Field crop: maize
Growth stage: 2
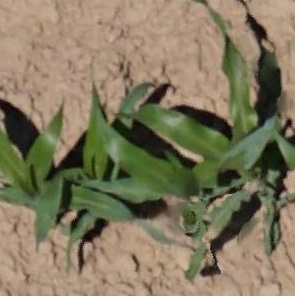
Species: maize